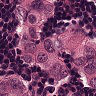
Metastatic tissue present: yes